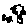
Label: tree